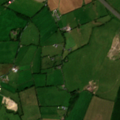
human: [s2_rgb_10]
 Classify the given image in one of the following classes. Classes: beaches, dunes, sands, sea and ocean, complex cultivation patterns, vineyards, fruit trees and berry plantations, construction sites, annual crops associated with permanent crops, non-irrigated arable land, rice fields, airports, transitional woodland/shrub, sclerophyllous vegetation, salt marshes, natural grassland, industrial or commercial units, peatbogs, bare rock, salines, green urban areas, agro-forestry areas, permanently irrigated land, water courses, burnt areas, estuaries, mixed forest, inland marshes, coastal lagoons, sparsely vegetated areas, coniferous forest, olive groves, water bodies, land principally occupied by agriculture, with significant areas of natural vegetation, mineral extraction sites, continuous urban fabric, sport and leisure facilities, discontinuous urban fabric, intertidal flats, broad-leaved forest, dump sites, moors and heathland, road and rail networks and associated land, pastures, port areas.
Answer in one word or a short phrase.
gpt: pastures, mixed forest